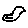
Label: bird